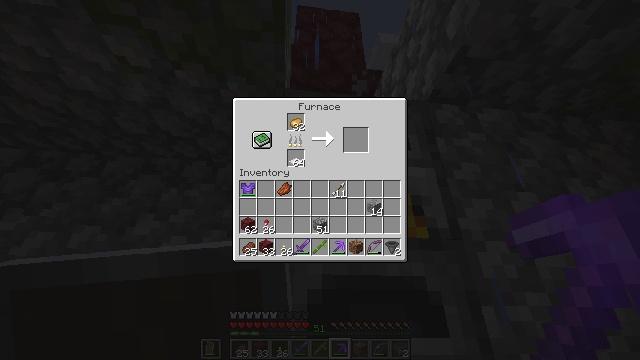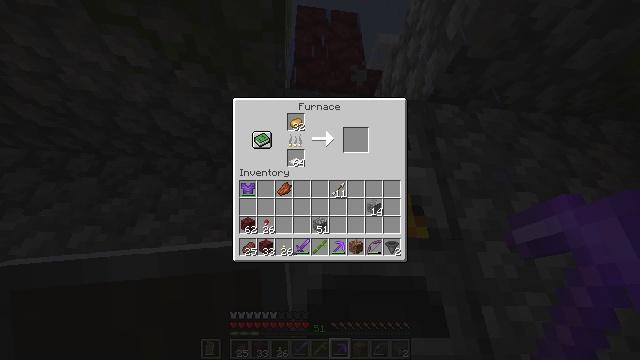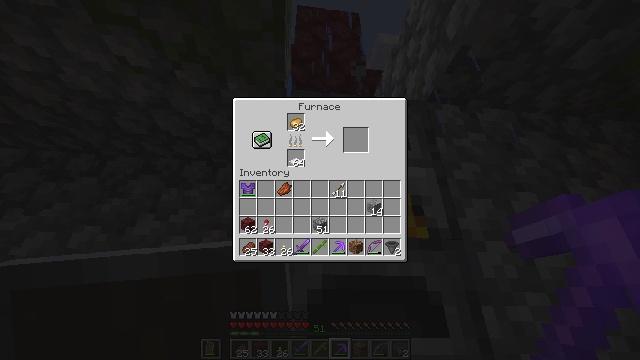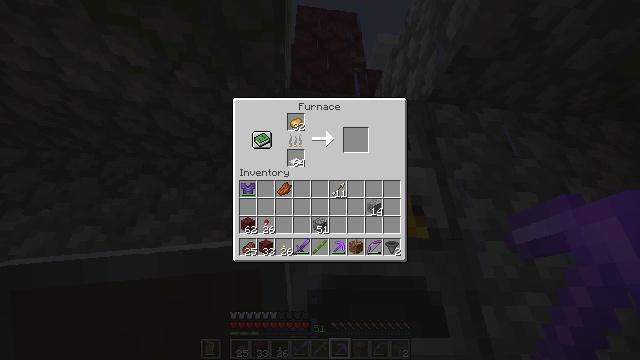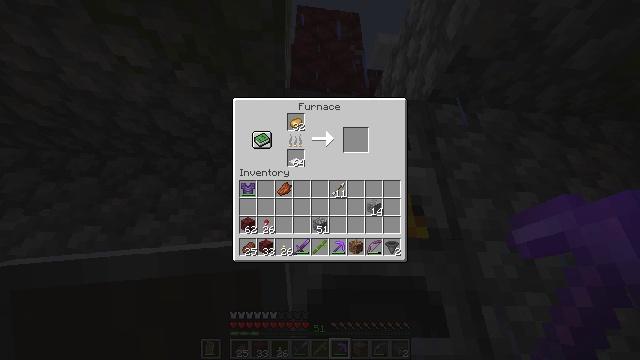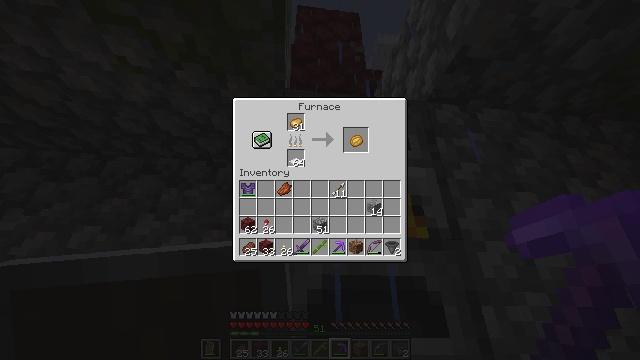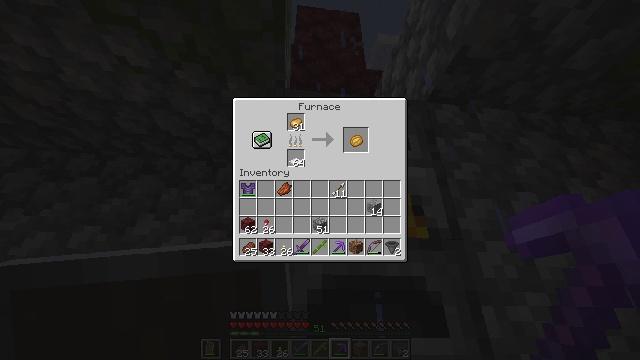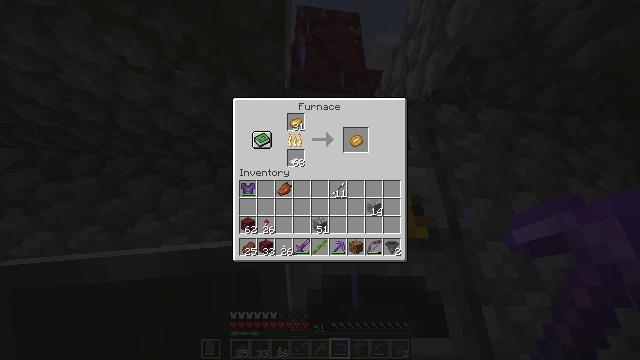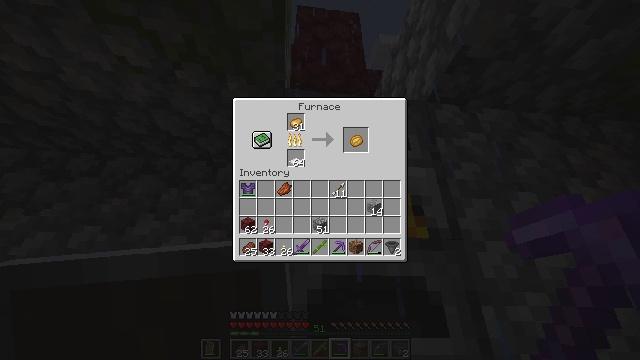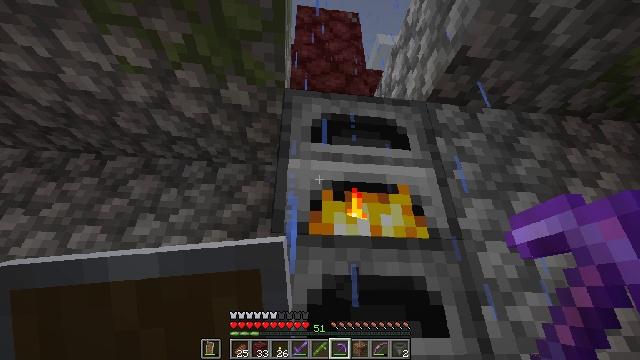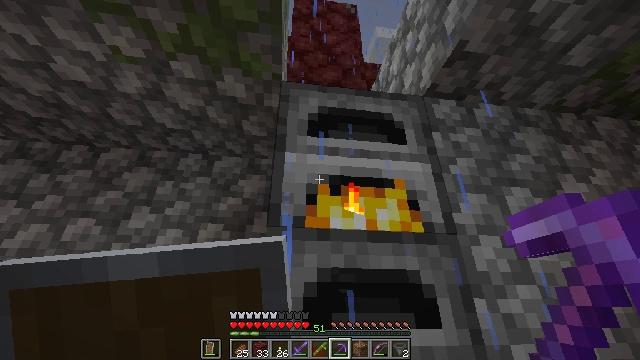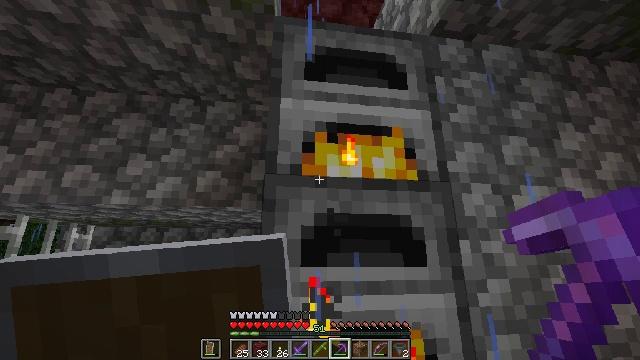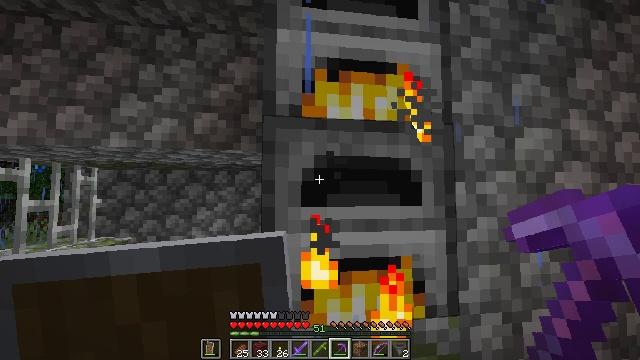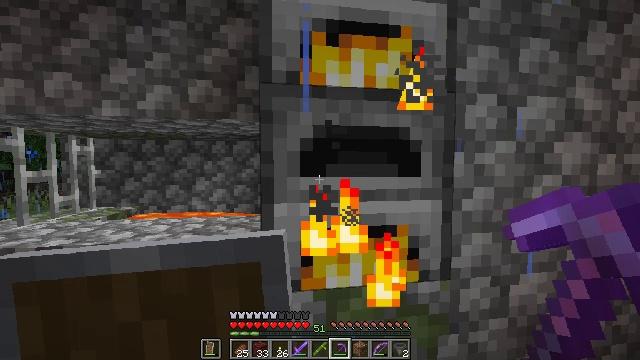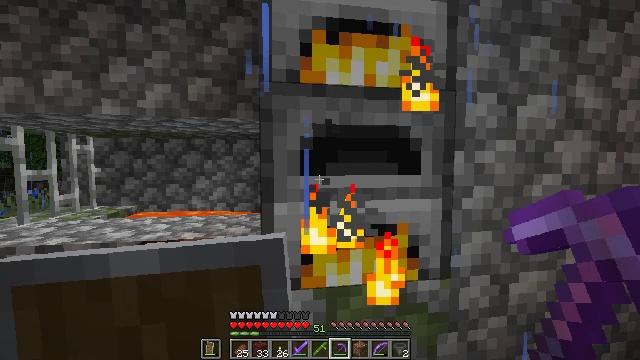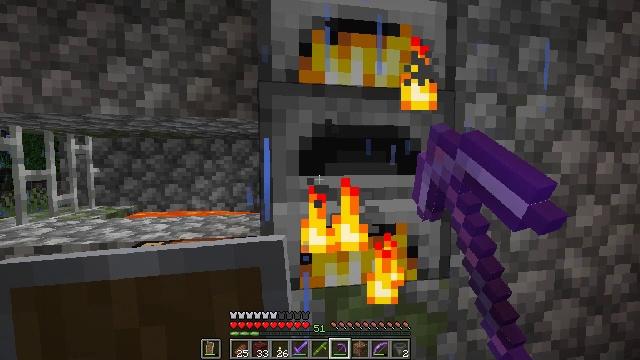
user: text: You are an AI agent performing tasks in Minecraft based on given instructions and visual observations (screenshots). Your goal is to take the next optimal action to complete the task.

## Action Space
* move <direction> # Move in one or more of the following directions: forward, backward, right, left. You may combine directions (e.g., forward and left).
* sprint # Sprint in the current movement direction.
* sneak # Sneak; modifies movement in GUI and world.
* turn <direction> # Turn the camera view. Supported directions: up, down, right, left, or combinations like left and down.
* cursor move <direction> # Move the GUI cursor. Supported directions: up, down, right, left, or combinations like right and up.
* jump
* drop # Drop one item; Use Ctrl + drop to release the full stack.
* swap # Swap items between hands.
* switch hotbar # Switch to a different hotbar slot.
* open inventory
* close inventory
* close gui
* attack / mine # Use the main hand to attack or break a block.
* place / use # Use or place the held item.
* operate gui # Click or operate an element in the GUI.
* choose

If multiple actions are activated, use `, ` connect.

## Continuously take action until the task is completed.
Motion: motion action
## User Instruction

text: Drop a bamboo.
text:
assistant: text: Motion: no_op
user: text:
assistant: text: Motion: no_op
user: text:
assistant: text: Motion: no_op
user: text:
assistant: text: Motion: no_op
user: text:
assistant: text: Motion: no_op
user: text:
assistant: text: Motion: no_op
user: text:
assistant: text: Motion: no_op
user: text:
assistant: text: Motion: no_op
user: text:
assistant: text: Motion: close inventory
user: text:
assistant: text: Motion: turn down, close inventory
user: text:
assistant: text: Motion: turn down
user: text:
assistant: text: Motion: turn down
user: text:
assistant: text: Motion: turn down
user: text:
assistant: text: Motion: use / place
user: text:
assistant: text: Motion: use / place
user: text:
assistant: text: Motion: use / place
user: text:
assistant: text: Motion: no_op
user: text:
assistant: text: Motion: no_op
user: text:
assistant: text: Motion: no_op
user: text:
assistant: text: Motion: no_op
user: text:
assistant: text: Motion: no_op
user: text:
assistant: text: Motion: no_op
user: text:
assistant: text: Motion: no_op
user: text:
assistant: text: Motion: no_op
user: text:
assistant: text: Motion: open inventory
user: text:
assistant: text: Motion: open inventory
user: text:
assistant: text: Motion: no_op
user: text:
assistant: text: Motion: no_op
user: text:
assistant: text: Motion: no_op
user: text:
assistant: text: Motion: no_op